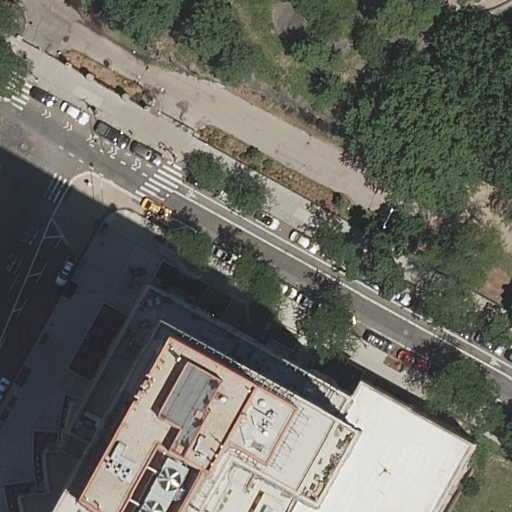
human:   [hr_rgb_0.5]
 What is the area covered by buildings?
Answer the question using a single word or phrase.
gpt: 2369m2

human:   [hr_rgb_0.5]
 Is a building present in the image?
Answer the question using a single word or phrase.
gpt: yes

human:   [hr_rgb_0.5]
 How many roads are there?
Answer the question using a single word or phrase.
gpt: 7

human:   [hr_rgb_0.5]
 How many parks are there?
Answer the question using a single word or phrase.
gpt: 1

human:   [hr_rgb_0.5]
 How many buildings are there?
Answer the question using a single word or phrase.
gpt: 2

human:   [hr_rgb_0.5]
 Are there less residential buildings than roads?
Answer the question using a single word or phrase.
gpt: yes

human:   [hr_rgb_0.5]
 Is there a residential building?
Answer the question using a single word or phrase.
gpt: yes

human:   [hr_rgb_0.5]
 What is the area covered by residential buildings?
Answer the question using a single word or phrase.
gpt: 2369m2

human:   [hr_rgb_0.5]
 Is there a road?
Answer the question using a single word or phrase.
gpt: yes

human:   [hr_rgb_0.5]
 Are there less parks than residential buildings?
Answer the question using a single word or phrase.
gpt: yes

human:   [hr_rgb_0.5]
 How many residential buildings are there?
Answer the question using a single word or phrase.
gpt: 2

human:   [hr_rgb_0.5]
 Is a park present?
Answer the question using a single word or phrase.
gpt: yes

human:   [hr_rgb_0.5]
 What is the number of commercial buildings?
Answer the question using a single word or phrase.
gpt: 0

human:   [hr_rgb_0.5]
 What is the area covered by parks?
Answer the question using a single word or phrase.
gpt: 10636m2

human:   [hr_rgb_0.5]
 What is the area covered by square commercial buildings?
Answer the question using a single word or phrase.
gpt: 0m2

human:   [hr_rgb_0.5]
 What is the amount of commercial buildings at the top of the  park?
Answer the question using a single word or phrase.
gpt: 0

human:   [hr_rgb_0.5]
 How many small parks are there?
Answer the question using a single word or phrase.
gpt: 0

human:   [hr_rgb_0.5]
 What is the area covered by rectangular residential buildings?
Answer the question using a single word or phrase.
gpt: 553m2

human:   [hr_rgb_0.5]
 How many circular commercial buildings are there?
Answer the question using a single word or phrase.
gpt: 0

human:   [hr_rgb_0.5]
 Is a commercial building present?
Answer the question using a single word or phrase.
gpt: no

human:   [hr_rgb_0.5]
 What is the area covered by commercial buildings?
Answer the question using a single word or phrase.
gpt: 0m2

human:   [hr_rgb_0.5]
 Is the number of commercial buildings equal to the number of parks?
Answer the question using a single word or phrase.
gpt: no

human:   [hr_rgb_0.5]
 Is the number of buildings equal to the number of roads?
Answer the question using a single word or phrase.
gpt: no

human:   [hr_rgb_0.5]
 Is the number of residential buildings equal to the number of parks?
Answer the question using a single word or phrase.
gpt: no

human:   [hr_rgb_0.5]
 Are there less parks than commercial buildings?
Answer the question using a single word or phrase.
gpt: no

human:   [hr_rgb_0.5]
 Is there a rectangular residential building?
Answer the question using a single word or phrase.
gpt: yes

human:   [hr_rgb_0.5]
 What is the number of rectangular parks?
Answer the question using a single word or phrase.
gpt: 1

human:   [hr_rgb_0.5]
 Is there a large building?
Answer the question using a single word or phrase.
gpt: yes

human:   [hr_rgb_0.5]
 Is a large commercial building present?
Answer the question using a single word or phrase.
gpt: no

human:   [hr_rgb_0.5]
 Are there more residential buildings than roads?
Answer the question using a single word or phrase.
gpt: no

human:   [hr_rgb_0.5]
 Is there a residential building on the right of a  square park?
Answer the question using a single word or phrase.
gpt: no

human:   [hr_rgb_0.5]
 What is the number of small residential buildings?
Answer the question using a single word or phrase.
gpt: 0

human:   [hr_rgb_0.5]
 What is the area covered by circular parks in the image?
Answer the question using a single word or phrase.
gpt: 0m2

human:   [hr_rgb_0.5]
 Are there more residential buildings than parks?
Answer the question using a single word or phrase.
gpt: yes

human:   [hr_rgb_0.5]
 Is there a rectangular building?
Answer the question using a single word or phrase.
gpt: yes

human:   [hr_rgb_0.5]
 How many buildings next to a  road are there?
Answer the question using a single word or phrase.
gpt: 2

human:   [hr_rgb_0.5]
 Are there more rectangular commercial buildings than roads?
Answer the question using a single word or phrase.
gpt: no

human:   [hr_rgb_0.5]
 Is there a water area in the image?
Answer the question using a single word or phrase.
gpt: no

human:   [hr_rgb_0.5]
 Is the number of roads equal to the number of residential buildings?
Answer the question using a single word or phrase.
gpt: no

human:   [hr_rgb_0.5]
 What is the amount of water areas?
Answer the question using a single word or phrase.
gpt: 0

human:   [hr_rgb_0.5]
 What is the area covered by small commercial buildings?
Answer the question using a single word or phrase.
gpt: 0m2

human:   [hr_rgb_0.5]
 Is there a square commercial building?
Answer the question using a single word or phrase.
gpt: no

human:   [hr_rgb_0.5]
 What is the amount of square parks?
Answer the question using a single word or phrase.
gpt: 0

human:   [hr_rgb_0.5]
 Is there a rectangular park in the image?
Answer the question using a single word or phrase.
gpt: yes

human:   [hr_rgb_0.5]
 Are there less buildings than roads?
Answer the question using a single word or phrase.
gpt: yes

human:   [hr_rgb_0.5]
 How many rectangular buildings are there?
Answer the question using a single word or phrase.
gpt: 1

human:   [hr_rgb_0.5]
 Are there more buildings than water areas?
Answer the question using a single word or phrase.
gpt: yes

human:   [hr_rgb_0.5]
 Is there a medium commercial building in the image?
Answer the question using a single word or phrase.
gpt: no

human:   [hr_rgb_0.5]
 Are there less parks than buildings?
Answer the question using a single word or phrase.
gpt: yes

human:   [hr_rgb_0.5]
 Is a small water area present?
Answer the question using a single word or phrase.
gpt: no

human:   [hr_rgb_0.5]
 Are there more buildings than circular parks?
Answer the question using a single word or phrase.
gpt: yes

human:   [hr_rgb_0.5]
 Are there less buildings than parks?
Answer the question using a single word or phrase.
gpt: no

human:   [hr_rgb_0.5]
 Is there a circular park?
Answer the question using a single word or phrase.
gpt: no

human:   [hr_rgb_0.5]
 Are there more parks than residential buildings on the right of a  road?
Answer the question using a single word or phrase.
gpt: no

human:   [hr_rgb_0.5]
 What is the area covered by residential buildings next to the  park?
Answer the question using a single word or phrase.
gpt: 2369m2

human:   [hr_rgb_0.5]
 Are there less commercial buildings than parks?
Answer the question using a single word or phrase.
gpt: yes

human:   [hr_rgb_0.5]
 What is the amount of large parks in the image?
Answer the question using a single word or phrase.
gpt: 1

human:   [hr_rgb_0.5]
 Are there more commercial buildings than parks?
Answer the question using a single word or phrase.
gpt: no

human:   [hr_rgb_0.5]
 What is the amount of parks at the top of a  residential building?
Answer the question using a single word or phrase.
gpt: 1

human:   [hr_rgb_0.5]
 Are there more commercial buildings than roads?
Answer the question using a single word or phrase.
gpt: no

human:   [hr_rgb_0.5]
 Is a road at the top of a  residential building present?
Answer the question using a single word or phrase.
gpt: yes

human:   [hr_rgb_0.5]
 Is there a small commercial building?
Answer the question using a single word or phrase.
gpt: no

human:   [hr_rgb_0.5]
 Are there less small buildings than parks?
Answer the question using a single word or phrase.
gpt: yes

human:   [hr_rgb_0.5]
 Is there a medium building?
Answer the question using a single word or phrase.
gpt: no